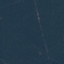
Label: Forest